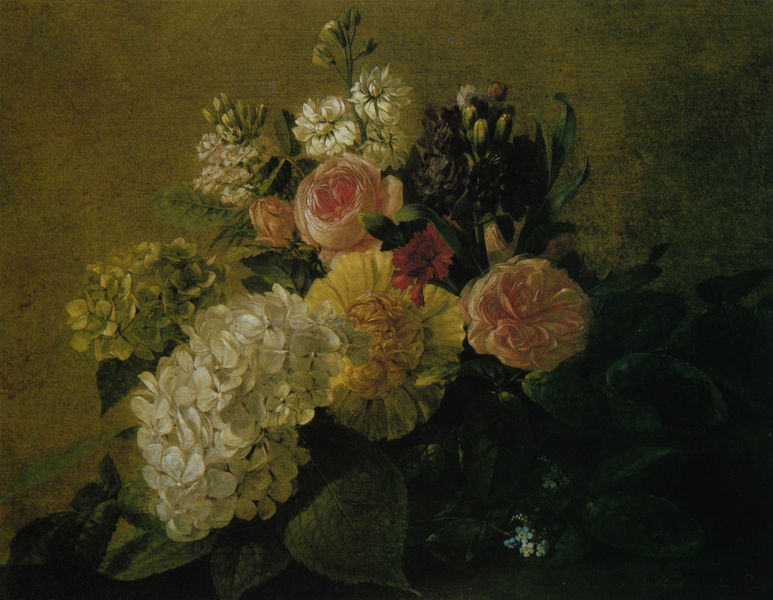
Titel: Blumenstilleben
Künstler: Georg Friedrich Kersting
Standort: Chemnitz
Institution: Kunstsammlungen Chemnitz
Schlagwörter: blau, blätter, dunkel, gemälde, schatten, weiß, gelb, grün, ocker, blume, blumen, braun, licht, schwarz, türkis, blüte, blüten, rose, rosen, rot, beige, malerei, wand, öl, blatt, rosa, schön, stilleben, stillleben, vase, sommer, blumenvase, studie, violett, klein, weis, blümchen, ölgemälde, tulpen, floral, strauss, pfingstrose, gesteck, flieder, blumenstrauss, bouquet, blühen, blütenblätter, vanitas, buch, blumenstillleben, radierung, lilie, nelke, firnis, knospen, pfingstrosen, üppig, bluten, blütenblatt, veilchen, narzisse, nelken, hortensie, hortensien, lilien, pyramide, rosent, vergissmeinicht, vergissmeinnicht, schneeball, wiesenblumen, astern, barrock, prächtig, blüttenblätter, aster, hyazinthe, ün, rosegelb, hyazinten, vergismeinnicht, nlekn, hyazinte, hyacinthe, bauernrose